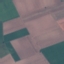
Label: AnnualCrop